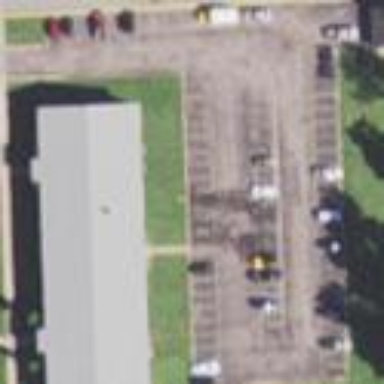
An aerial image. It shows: Parking area with surface.